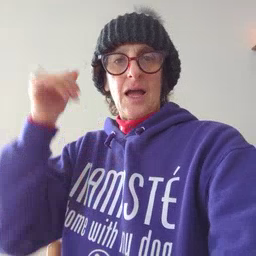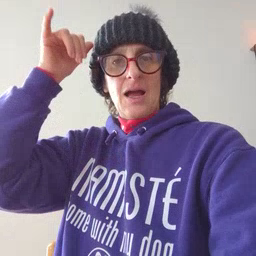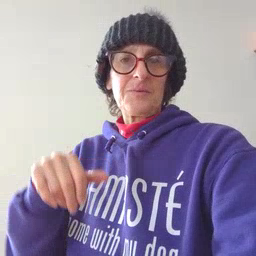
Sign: cow